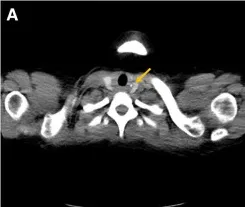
Calcifications of multiple vascular walls. Calcification foci of the aortic arch.
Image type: radiology (ct)